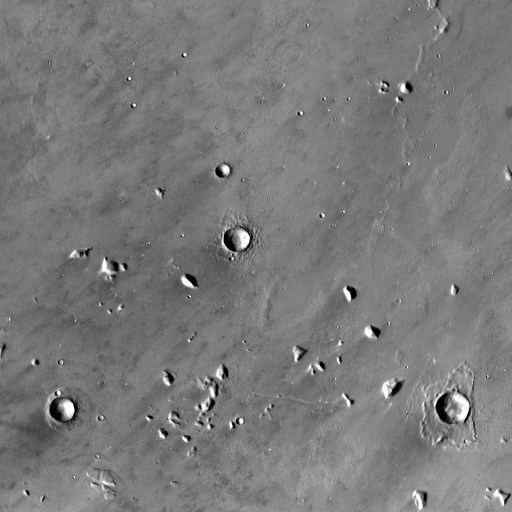
Crater classes present: Background, Other, Layered, Buried